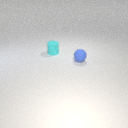
small cyan rubber cylinder to the left of small blue rubber sphere